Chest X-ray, AP view. Patient: 59 years old, sex M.
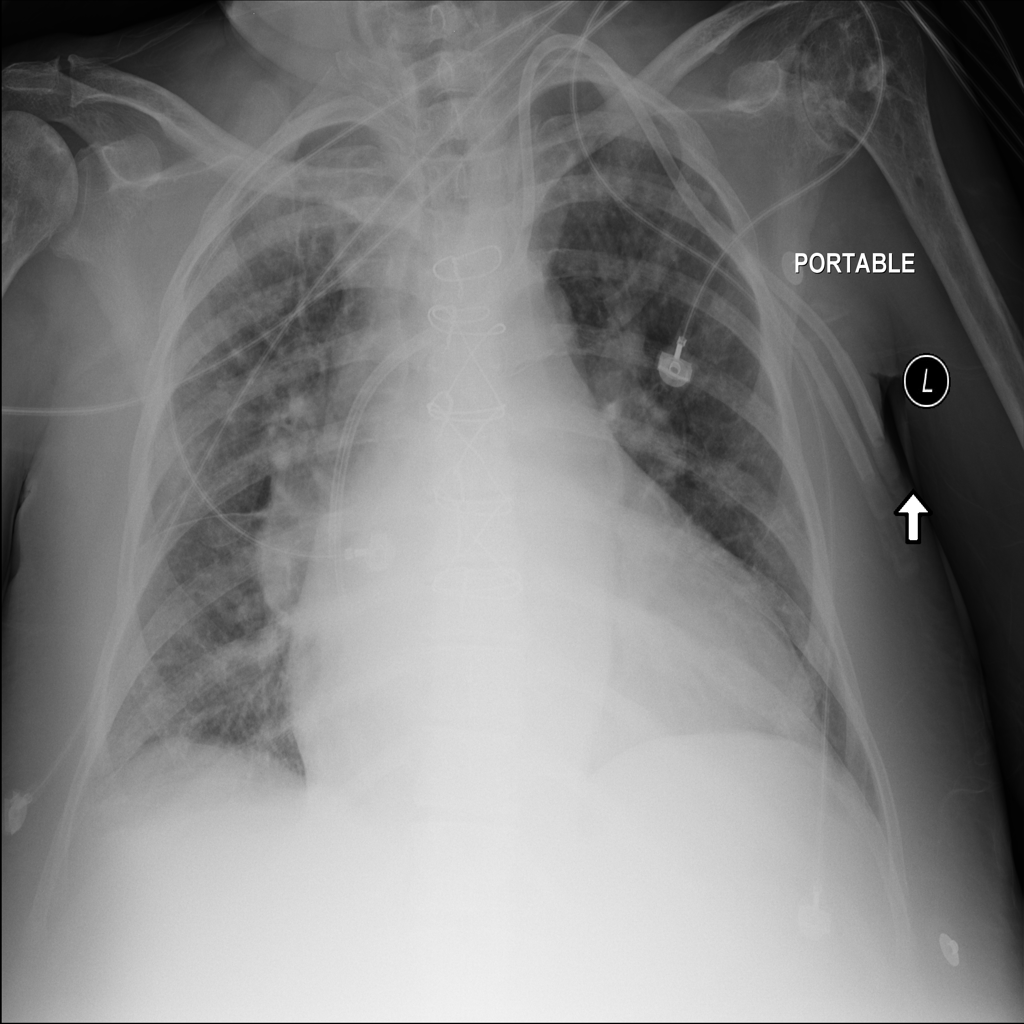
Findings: Cardiomegaly, Edema, Effusion